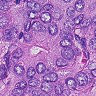
Metastatic tissue present: yes